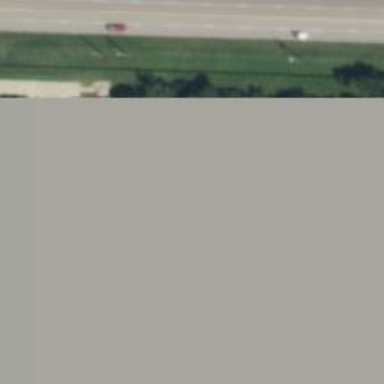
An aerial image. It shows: Service road designated as golf cart path.